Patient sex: M
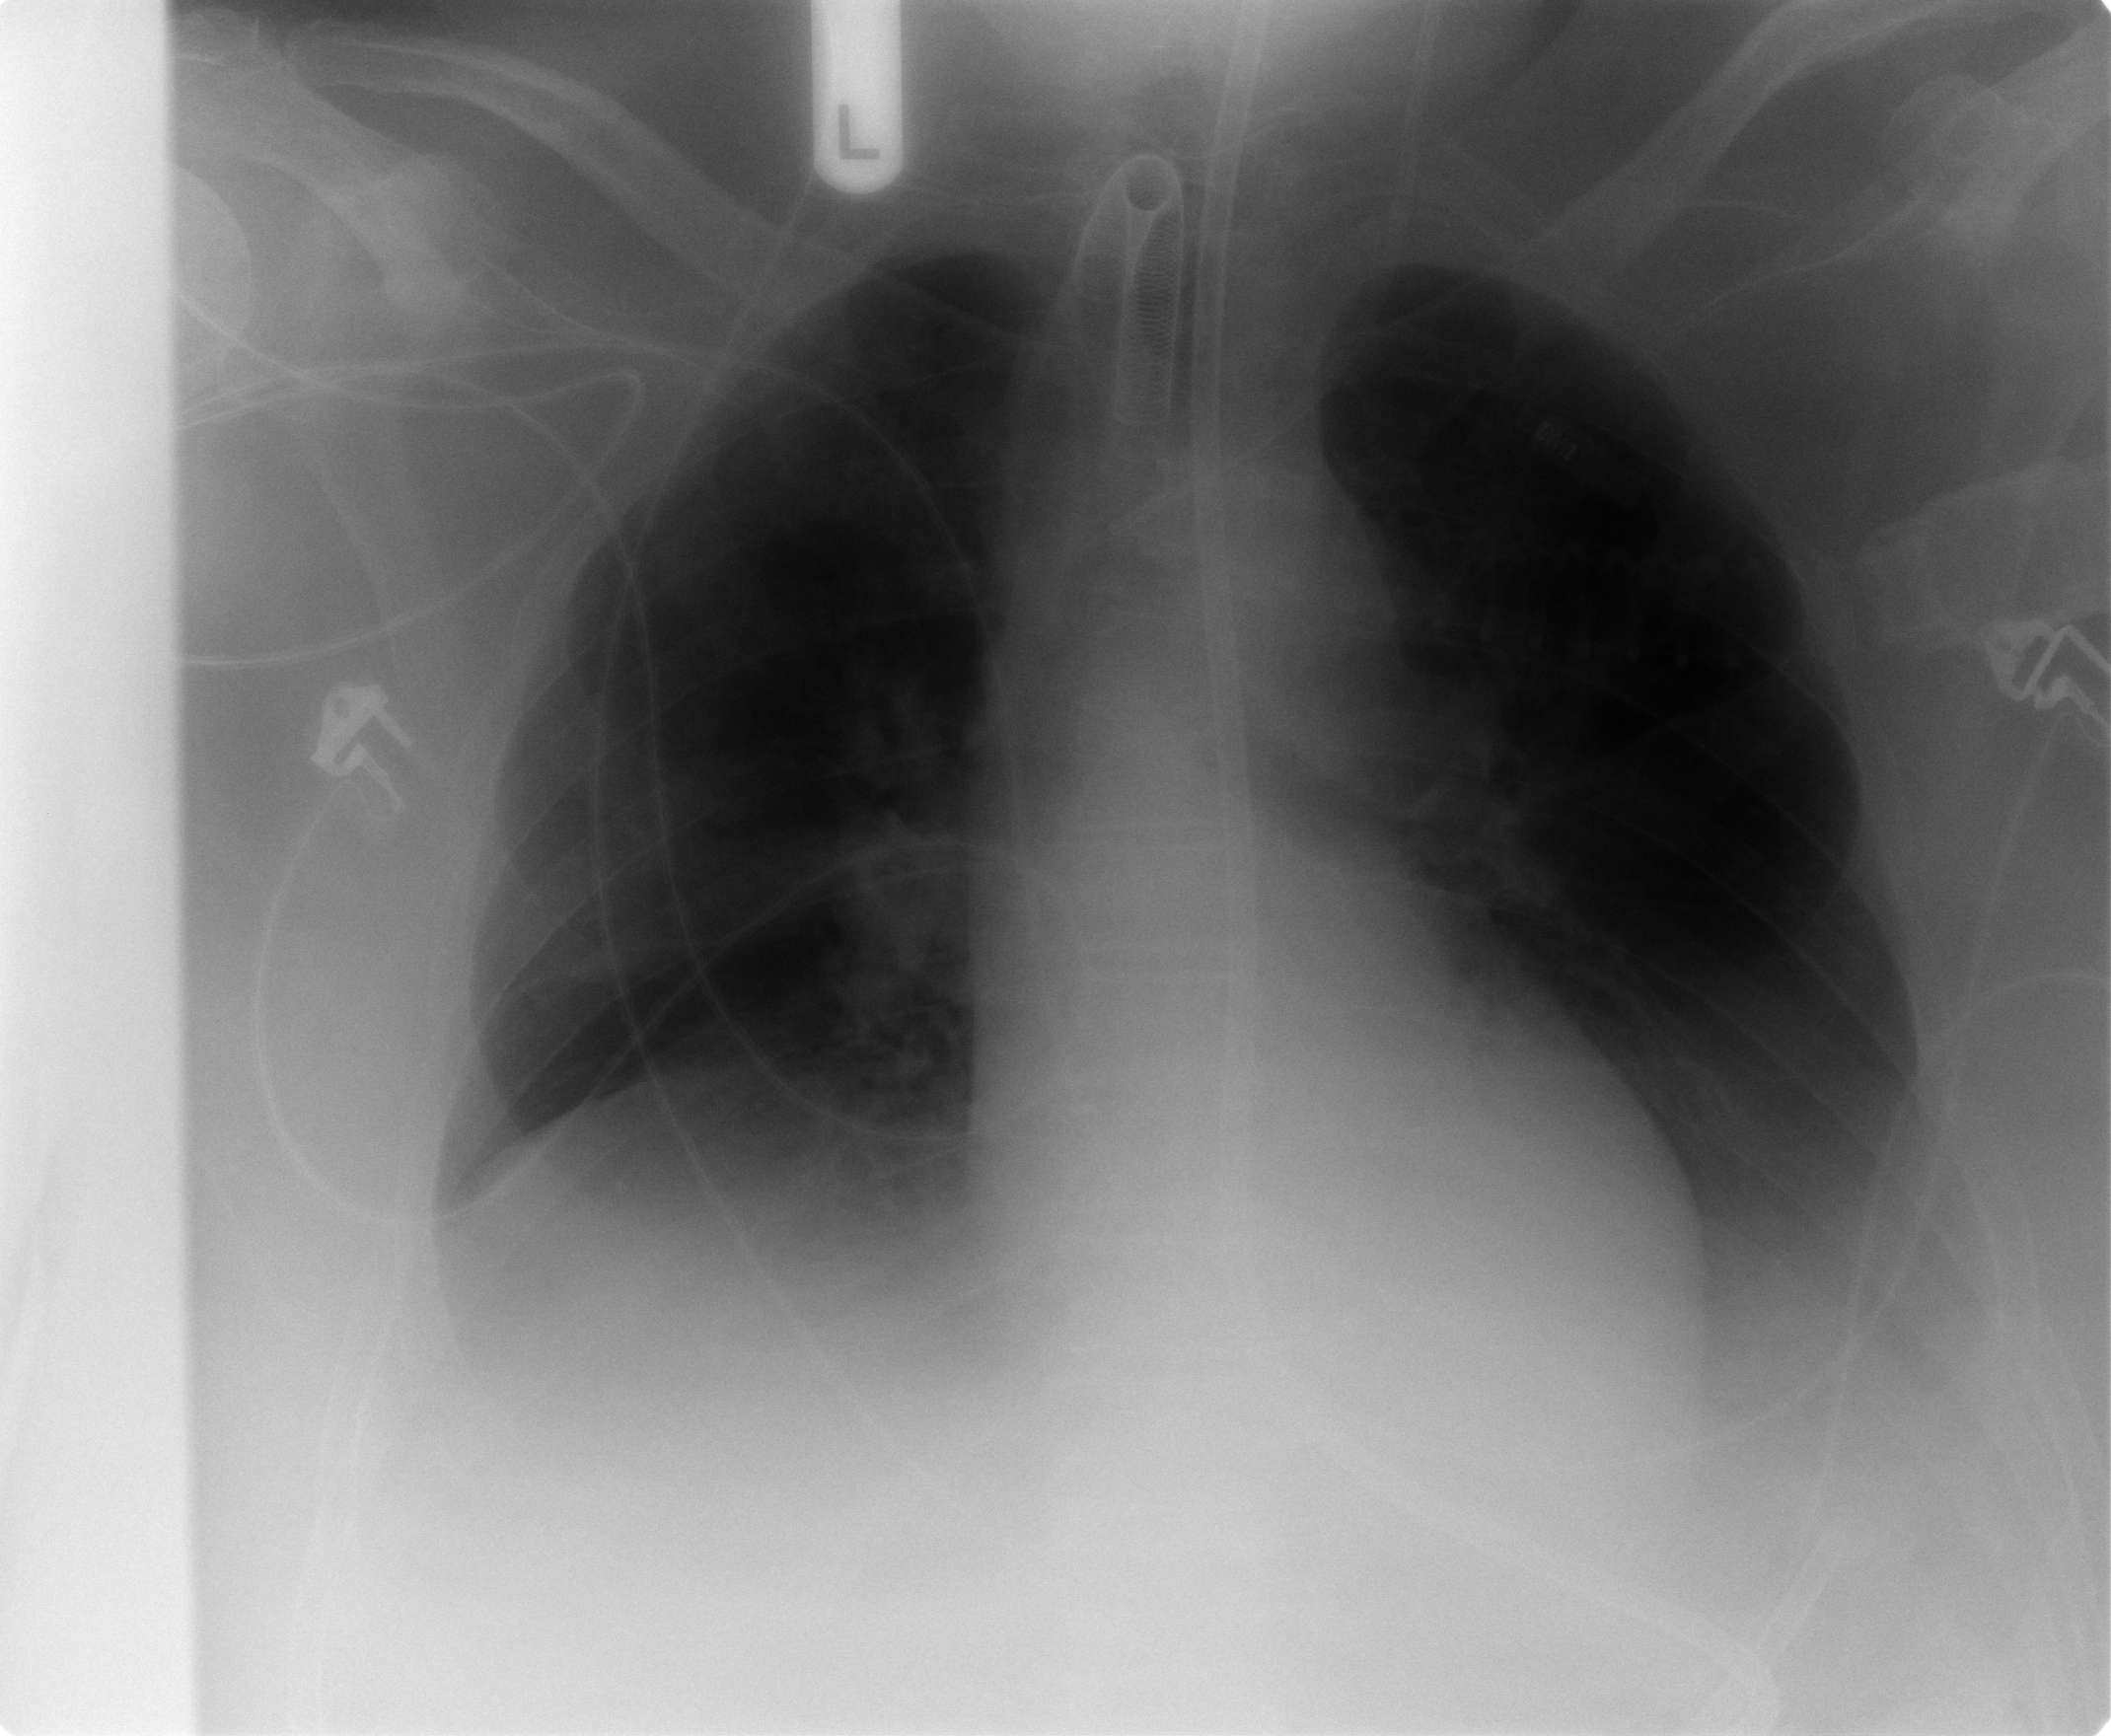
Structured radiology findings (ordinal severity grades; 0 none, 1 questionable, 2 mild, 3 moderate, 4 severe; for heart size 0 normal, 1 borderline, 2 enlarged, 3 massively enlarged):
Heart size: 0
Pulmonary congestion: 0
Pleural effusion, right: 2
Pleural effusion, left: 2
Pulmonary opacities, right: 0
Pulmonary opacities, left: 0
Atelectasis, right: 2
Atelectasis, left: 2